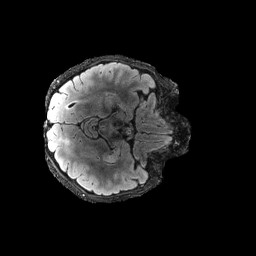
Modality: FLAIR
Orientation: axial
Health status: ill
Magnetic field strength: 3 T